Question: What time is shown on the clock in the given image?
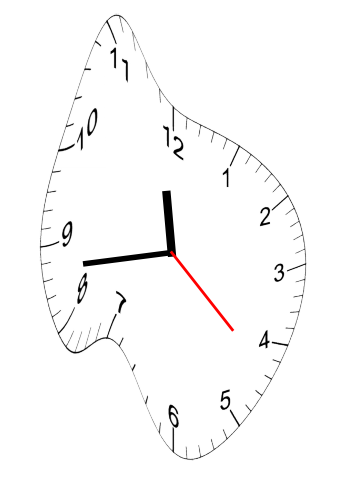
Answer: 11:43:22